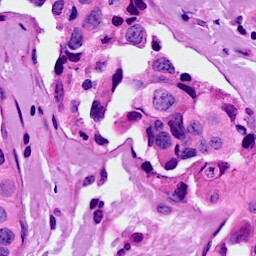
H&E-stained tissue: Breast